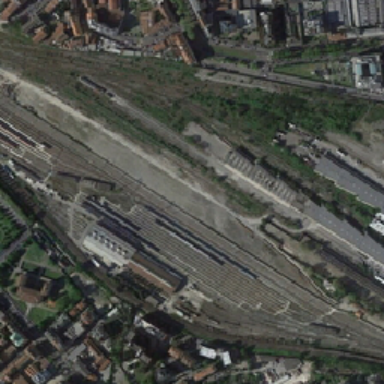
There is a lot of green grass near the railway station .